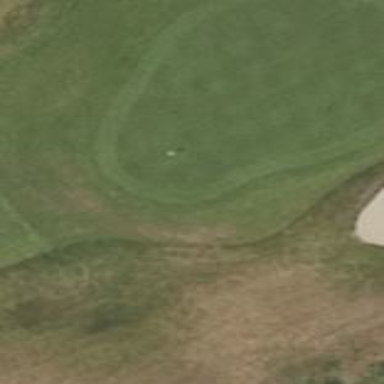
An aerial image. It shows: Golf green.